Field crop: maize
Growth stage: 1
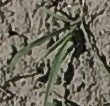
Species: sorghum